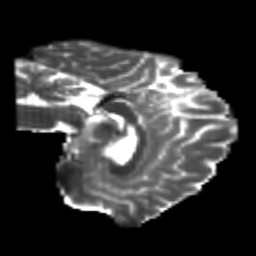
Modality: T2w
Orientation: sagittal
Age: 21
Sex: male
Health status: healthy
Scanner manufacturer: philips
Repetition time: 7.478 s
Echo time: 0.08753 s